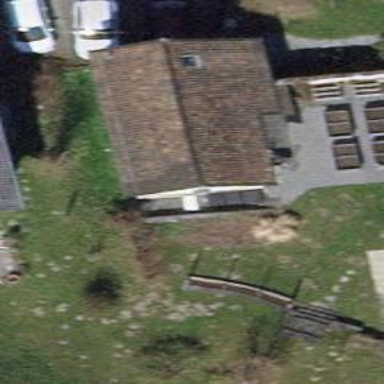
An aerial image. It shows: Simple and straightforward house.